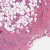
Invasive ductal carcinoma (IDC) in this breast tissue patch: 0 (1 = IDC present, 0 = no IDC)